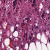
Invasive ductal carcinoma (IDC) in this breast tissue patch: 1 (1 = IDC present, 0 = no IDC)